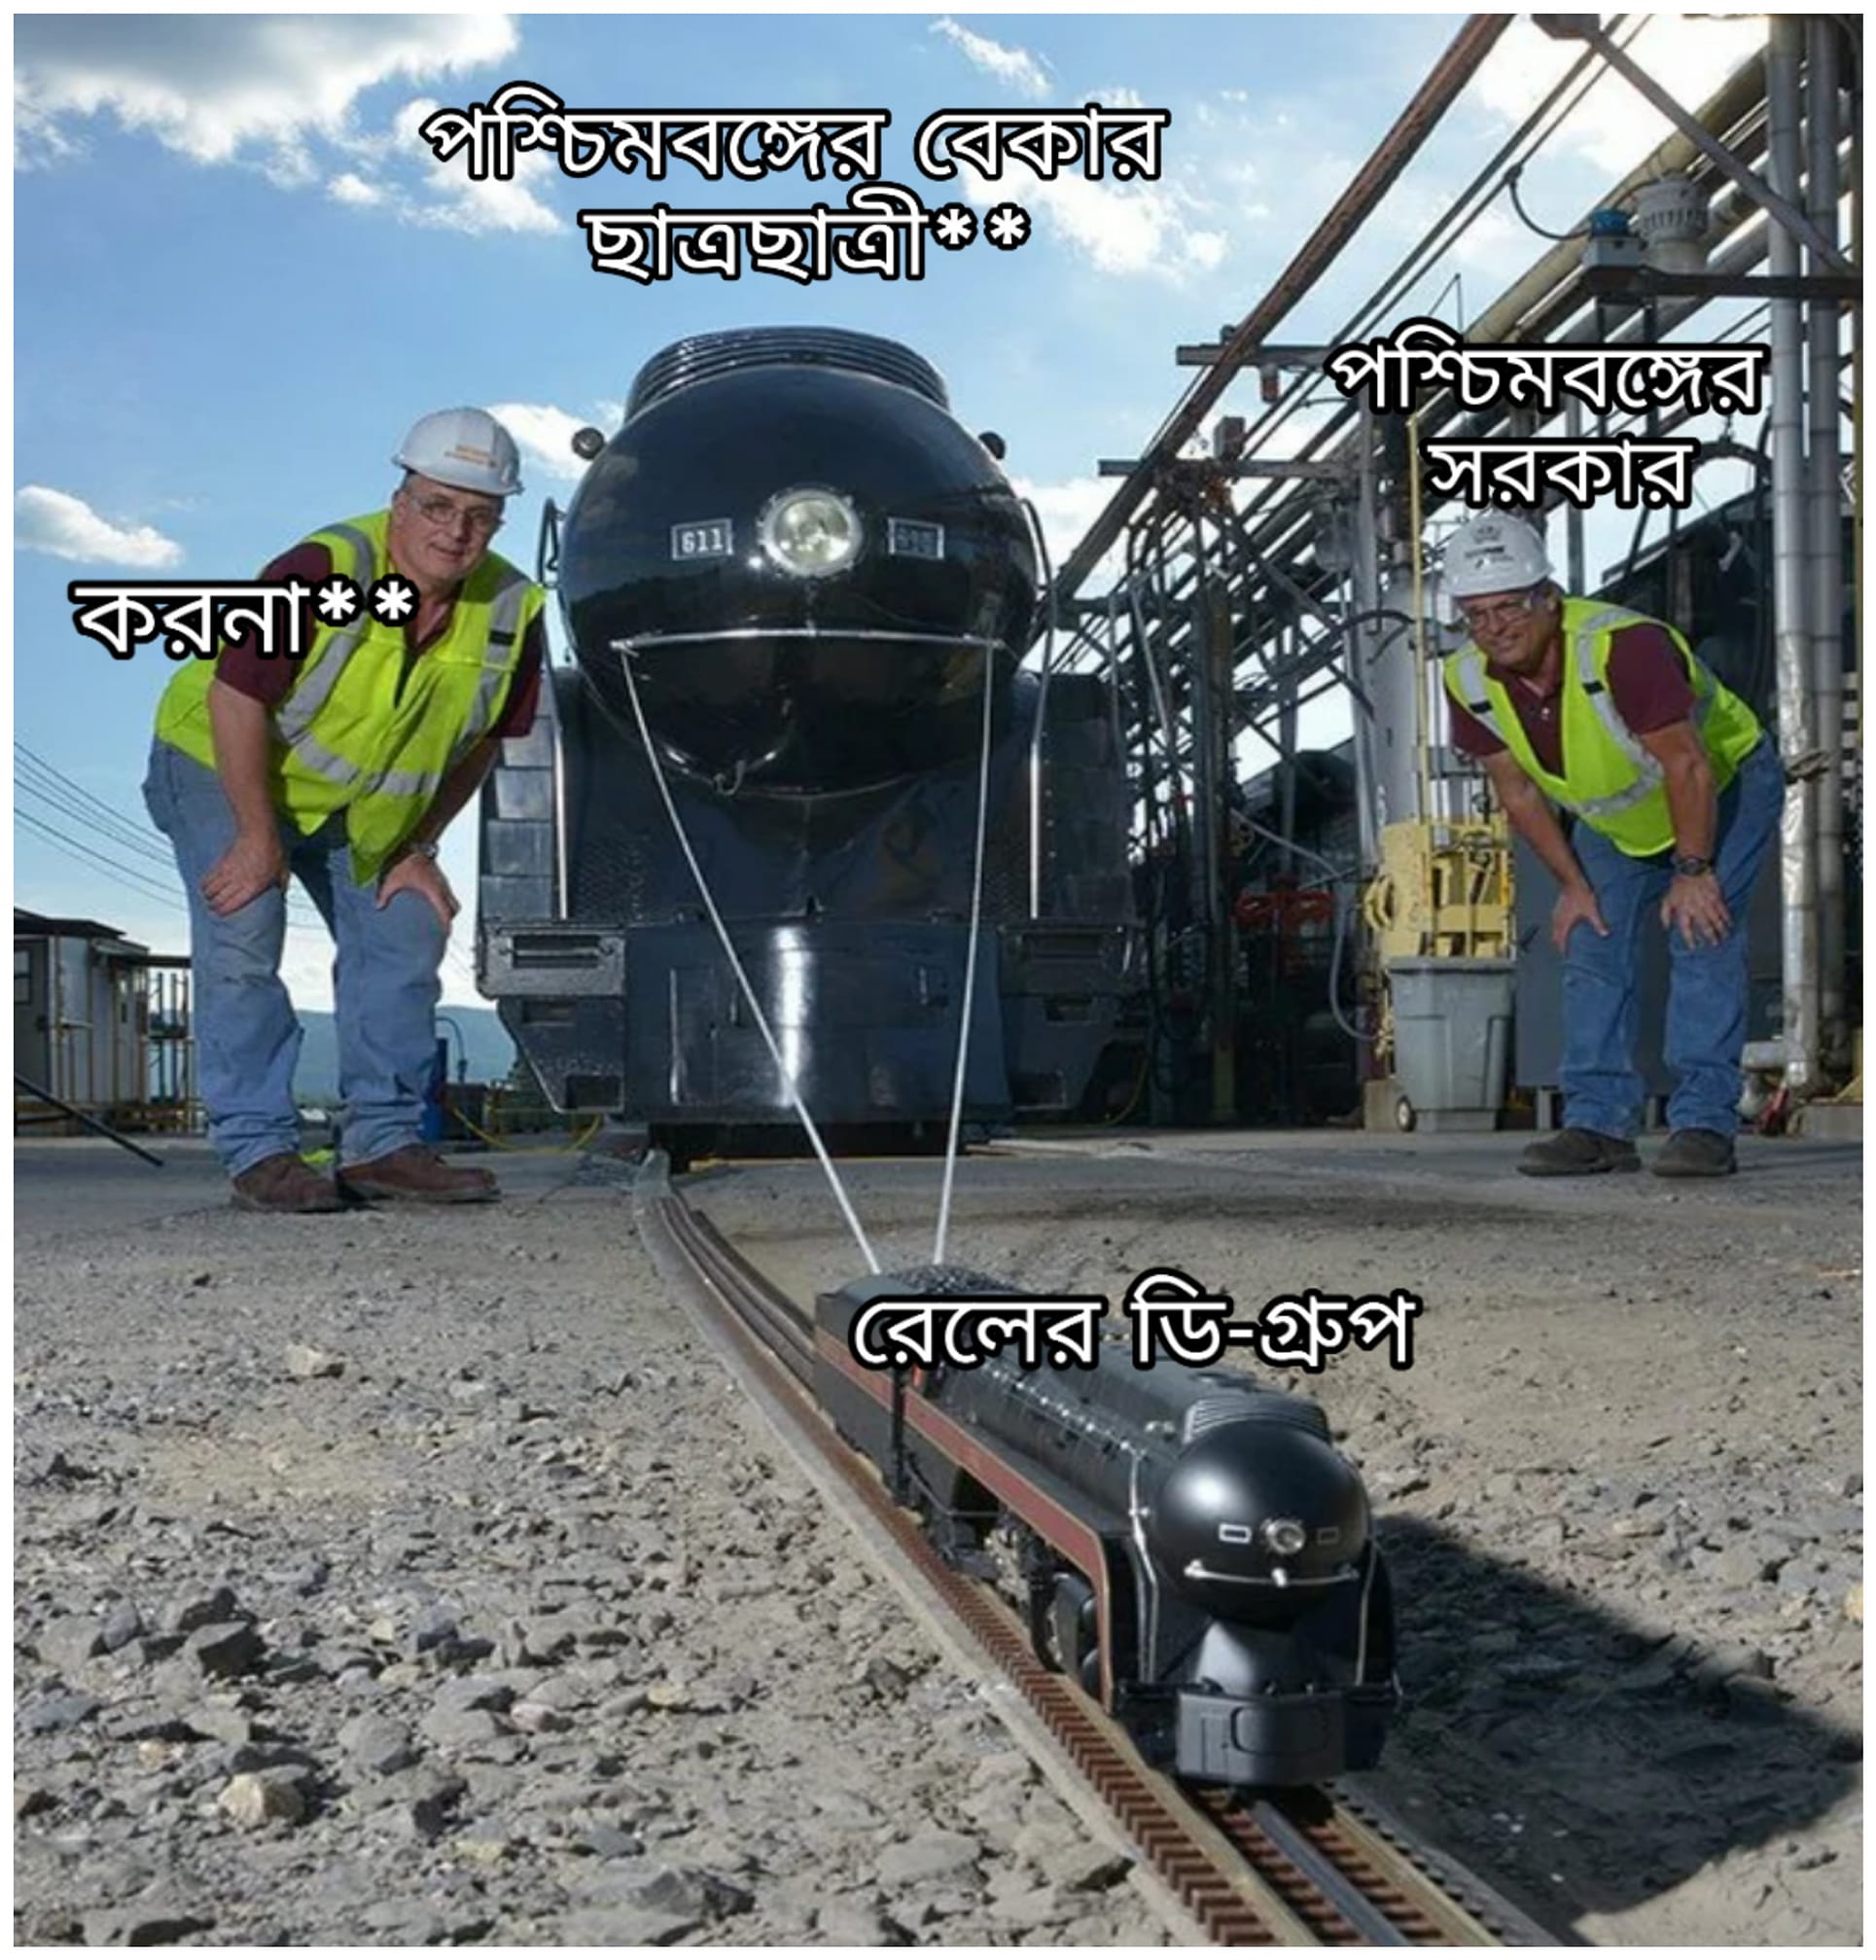
Caption: পশ্চিমবঙ্গের বেকার ছাত্রছাত্রী **  পশ্চিমবঙ্গের সরকার    করনা **   রেলের ডি - গ্রুপ
Label: non-hate